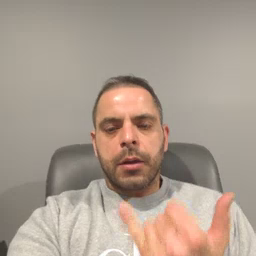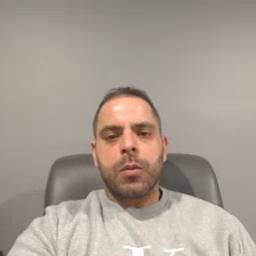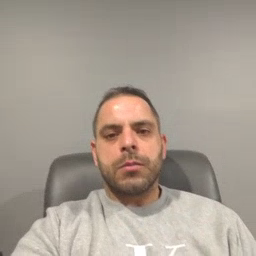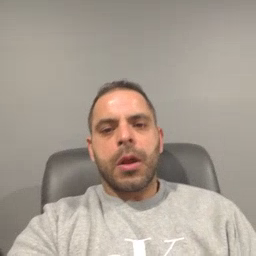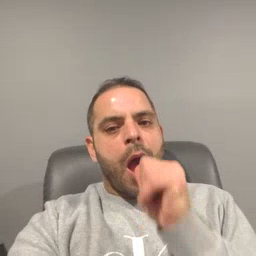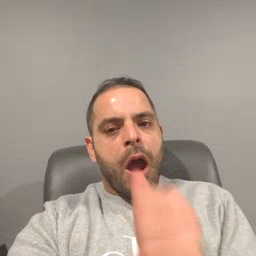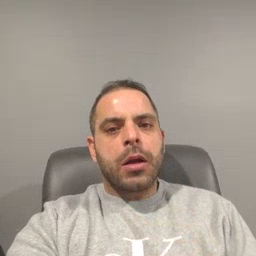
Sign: nuts